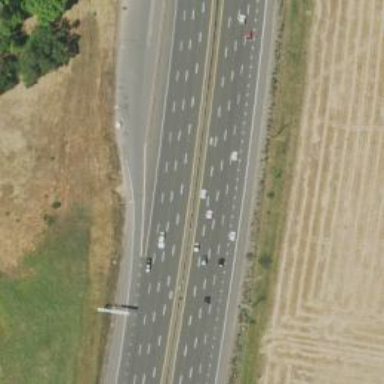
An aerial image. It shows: Motorway.